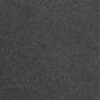
Label: dusty